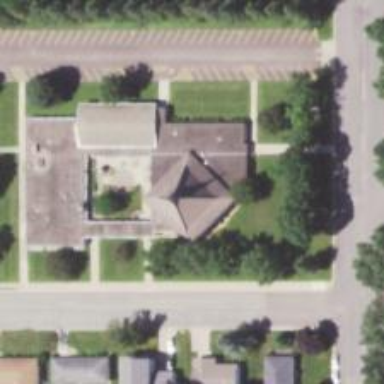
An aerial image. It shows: Building serving as place of worship.